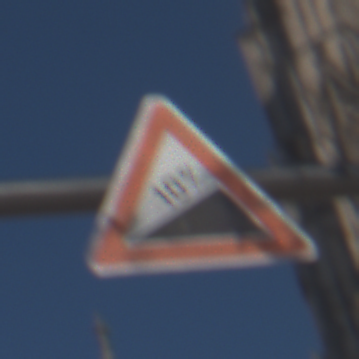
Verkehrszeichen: Steigung10
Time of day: MorningAfternoon
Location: Outdoor (Urban)
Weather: Clear
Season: NotSpecified
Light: Natural